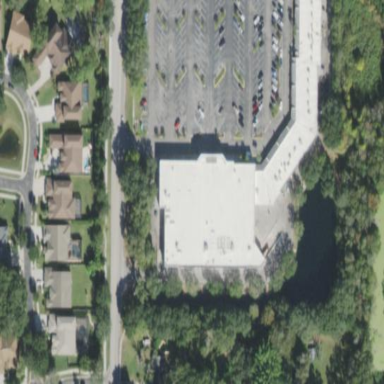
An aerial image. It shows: Retail building.